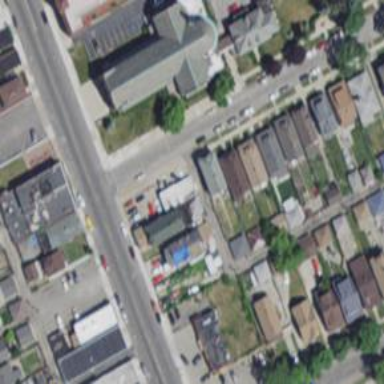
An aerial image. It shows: Alley classified as service road.